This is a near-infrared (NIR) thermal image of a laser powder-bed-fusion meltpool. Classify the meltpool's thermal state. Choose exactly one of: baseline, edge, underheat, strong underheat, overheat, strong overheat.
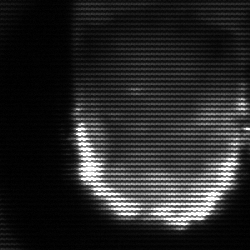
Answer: baseline